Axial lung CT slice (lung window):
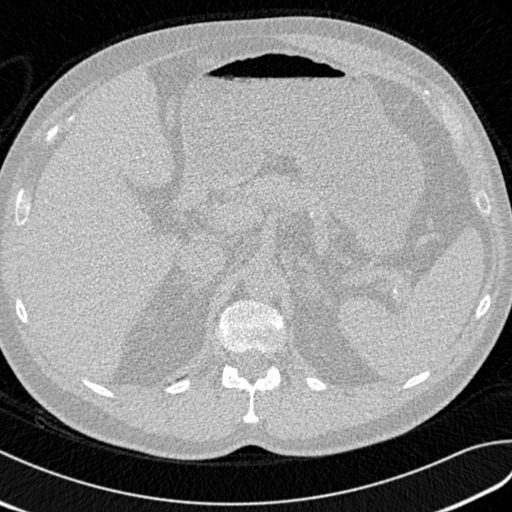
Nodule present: no